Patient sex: M
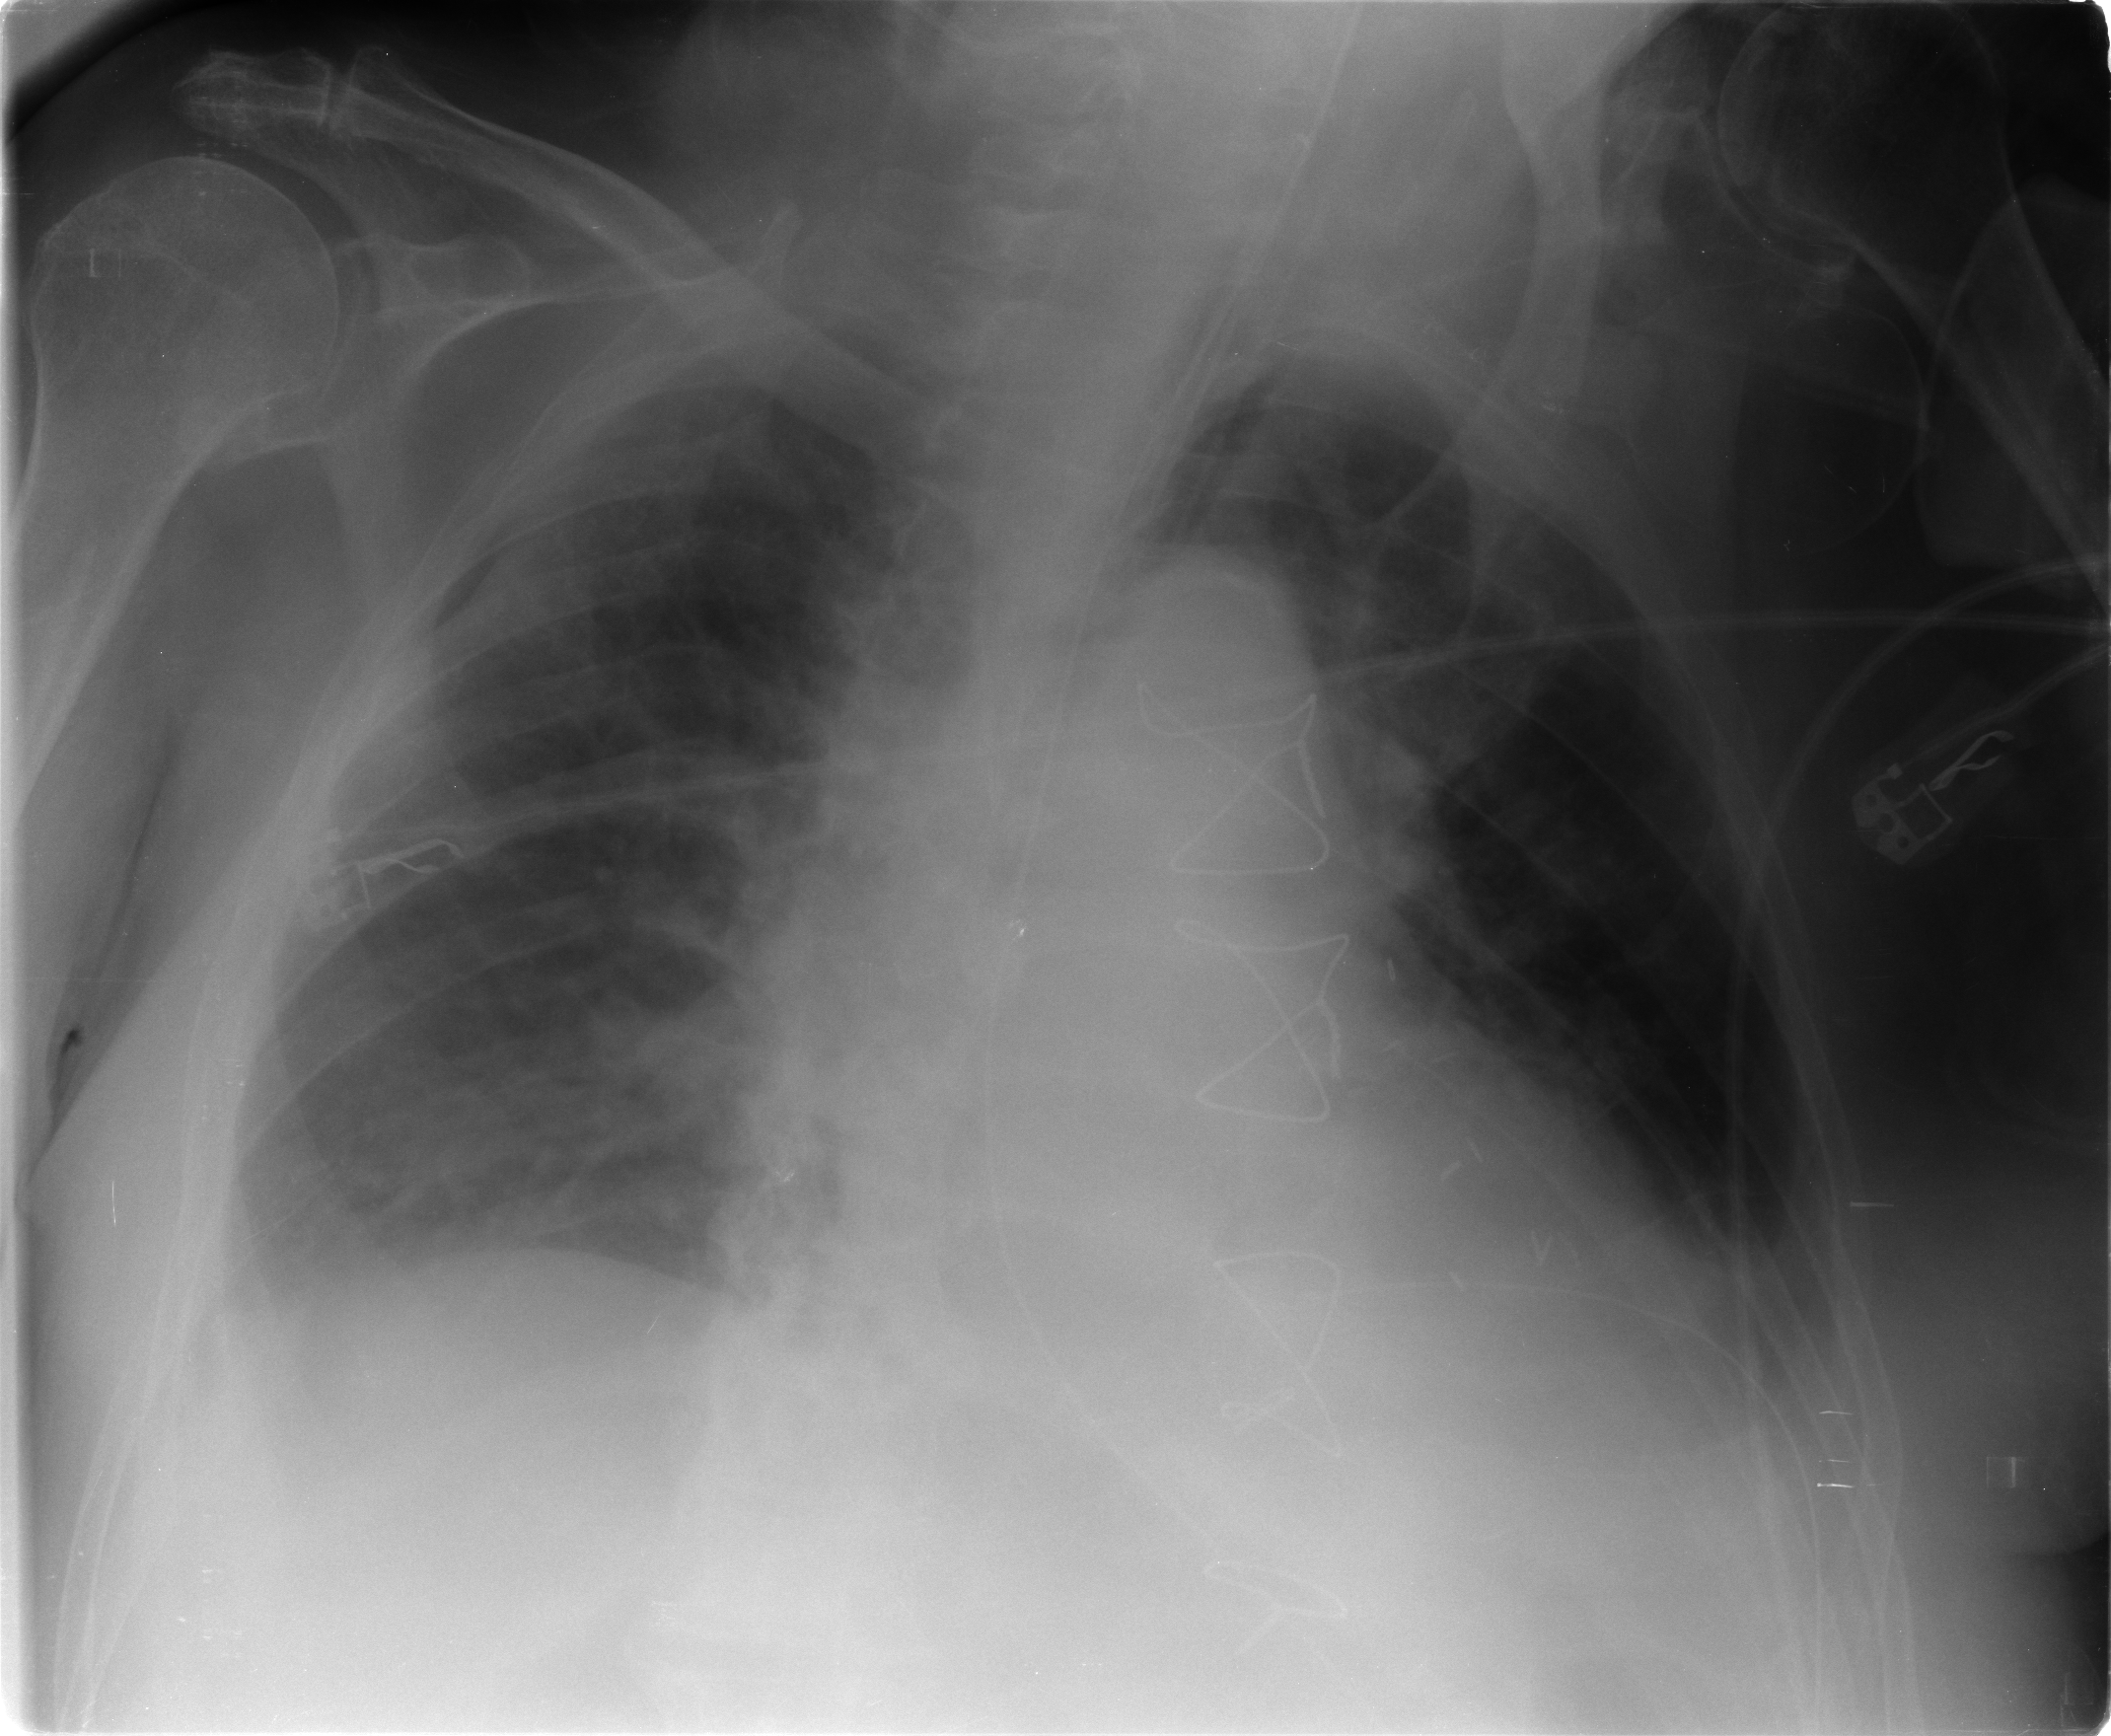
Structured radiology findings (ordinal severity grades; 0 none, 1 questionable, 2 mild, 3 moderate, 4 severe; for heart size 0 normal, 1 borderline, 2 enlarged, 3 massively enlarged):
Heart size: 1
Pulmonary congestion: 1
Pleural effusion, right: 1
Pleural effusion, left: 1
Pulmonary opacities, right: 1
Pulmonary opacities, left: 1
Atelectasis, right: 2
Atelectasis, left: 1